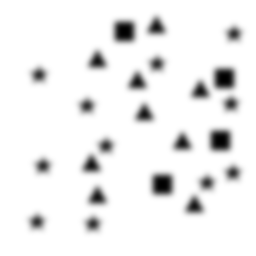
Squares: 4
Triangles: 9
Stars: 11
Total shapes: 24